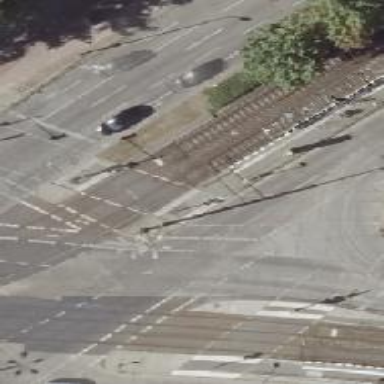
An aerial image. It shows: Traffic island located on footway.